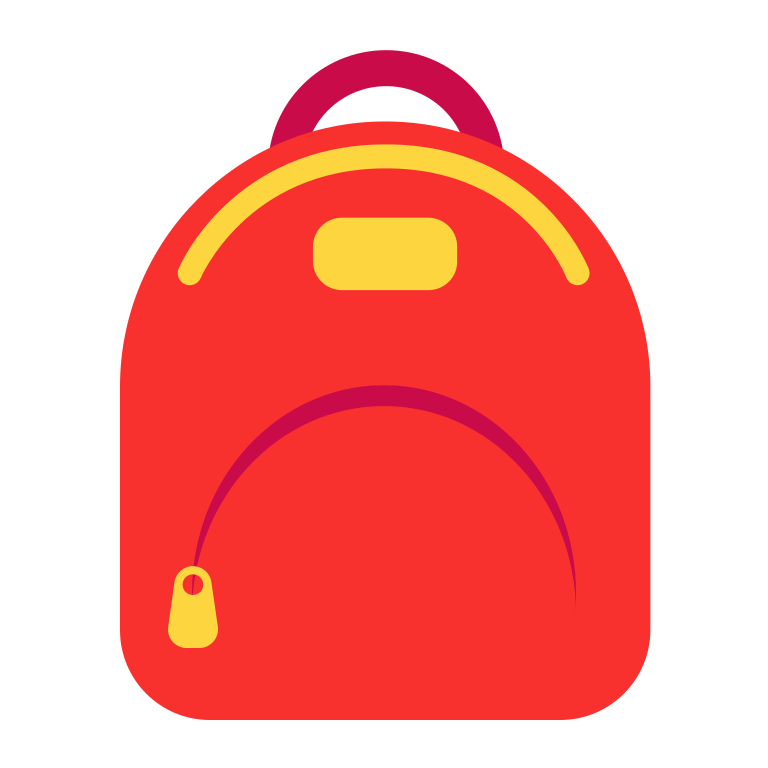
backpack flat